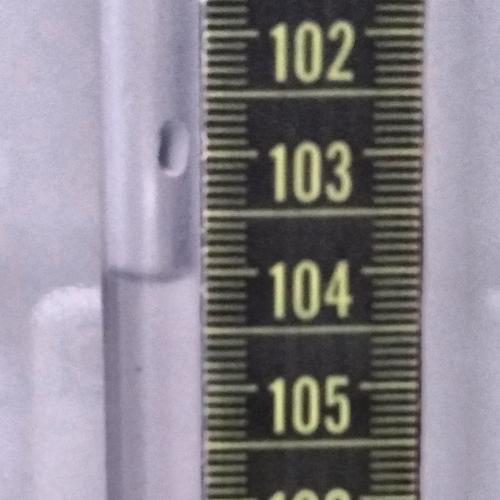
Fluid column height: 104.0 cm